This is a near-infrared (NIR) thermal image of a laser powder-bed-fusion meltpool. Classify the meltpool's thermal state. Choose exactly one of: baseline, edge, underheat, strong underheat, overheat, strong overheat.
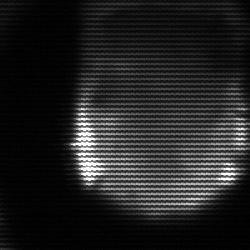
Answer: edge